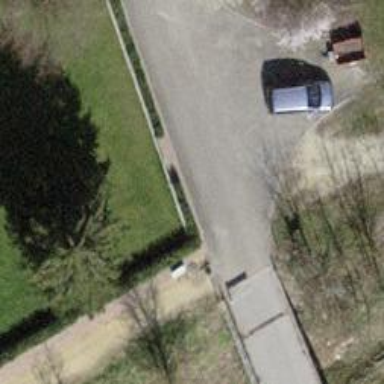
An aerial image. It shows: Residential road with dirt surface. The road has high-quality grade 1 dirt track.